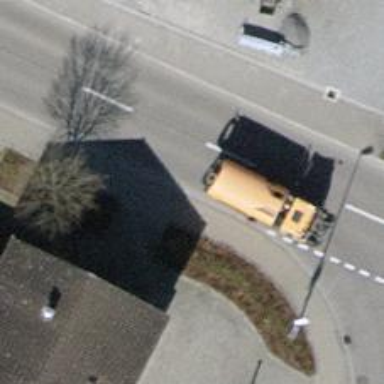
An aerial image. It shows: Unmarked road crossing.